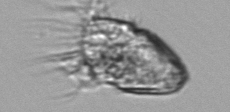
Label: Strombidium_morphotype1